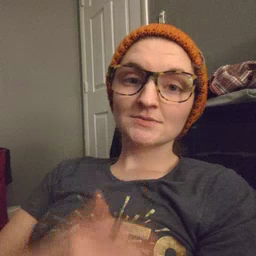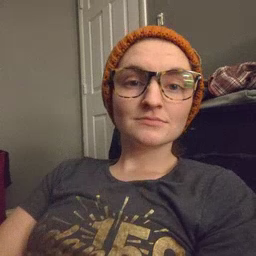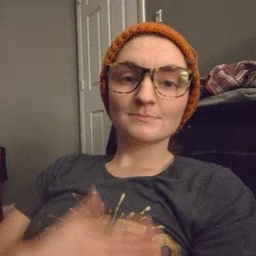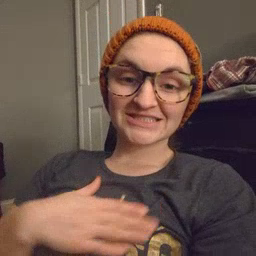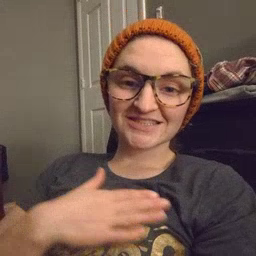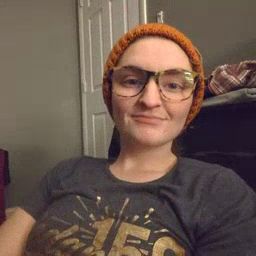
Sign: please